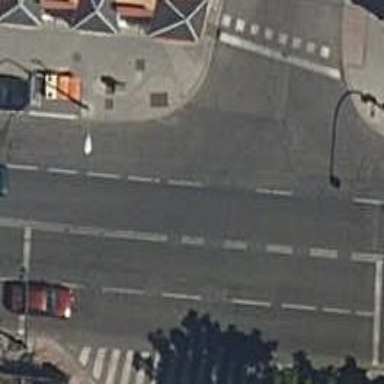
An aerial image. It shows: Road with traffic signals.